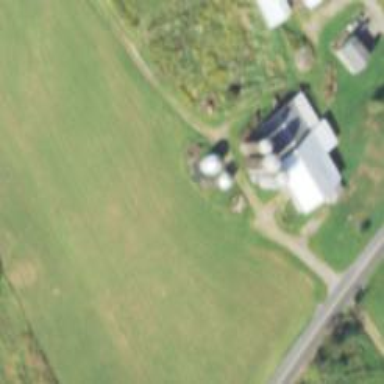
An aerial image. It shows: Silo.